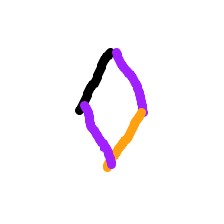
Shape: rhombus